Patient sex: F
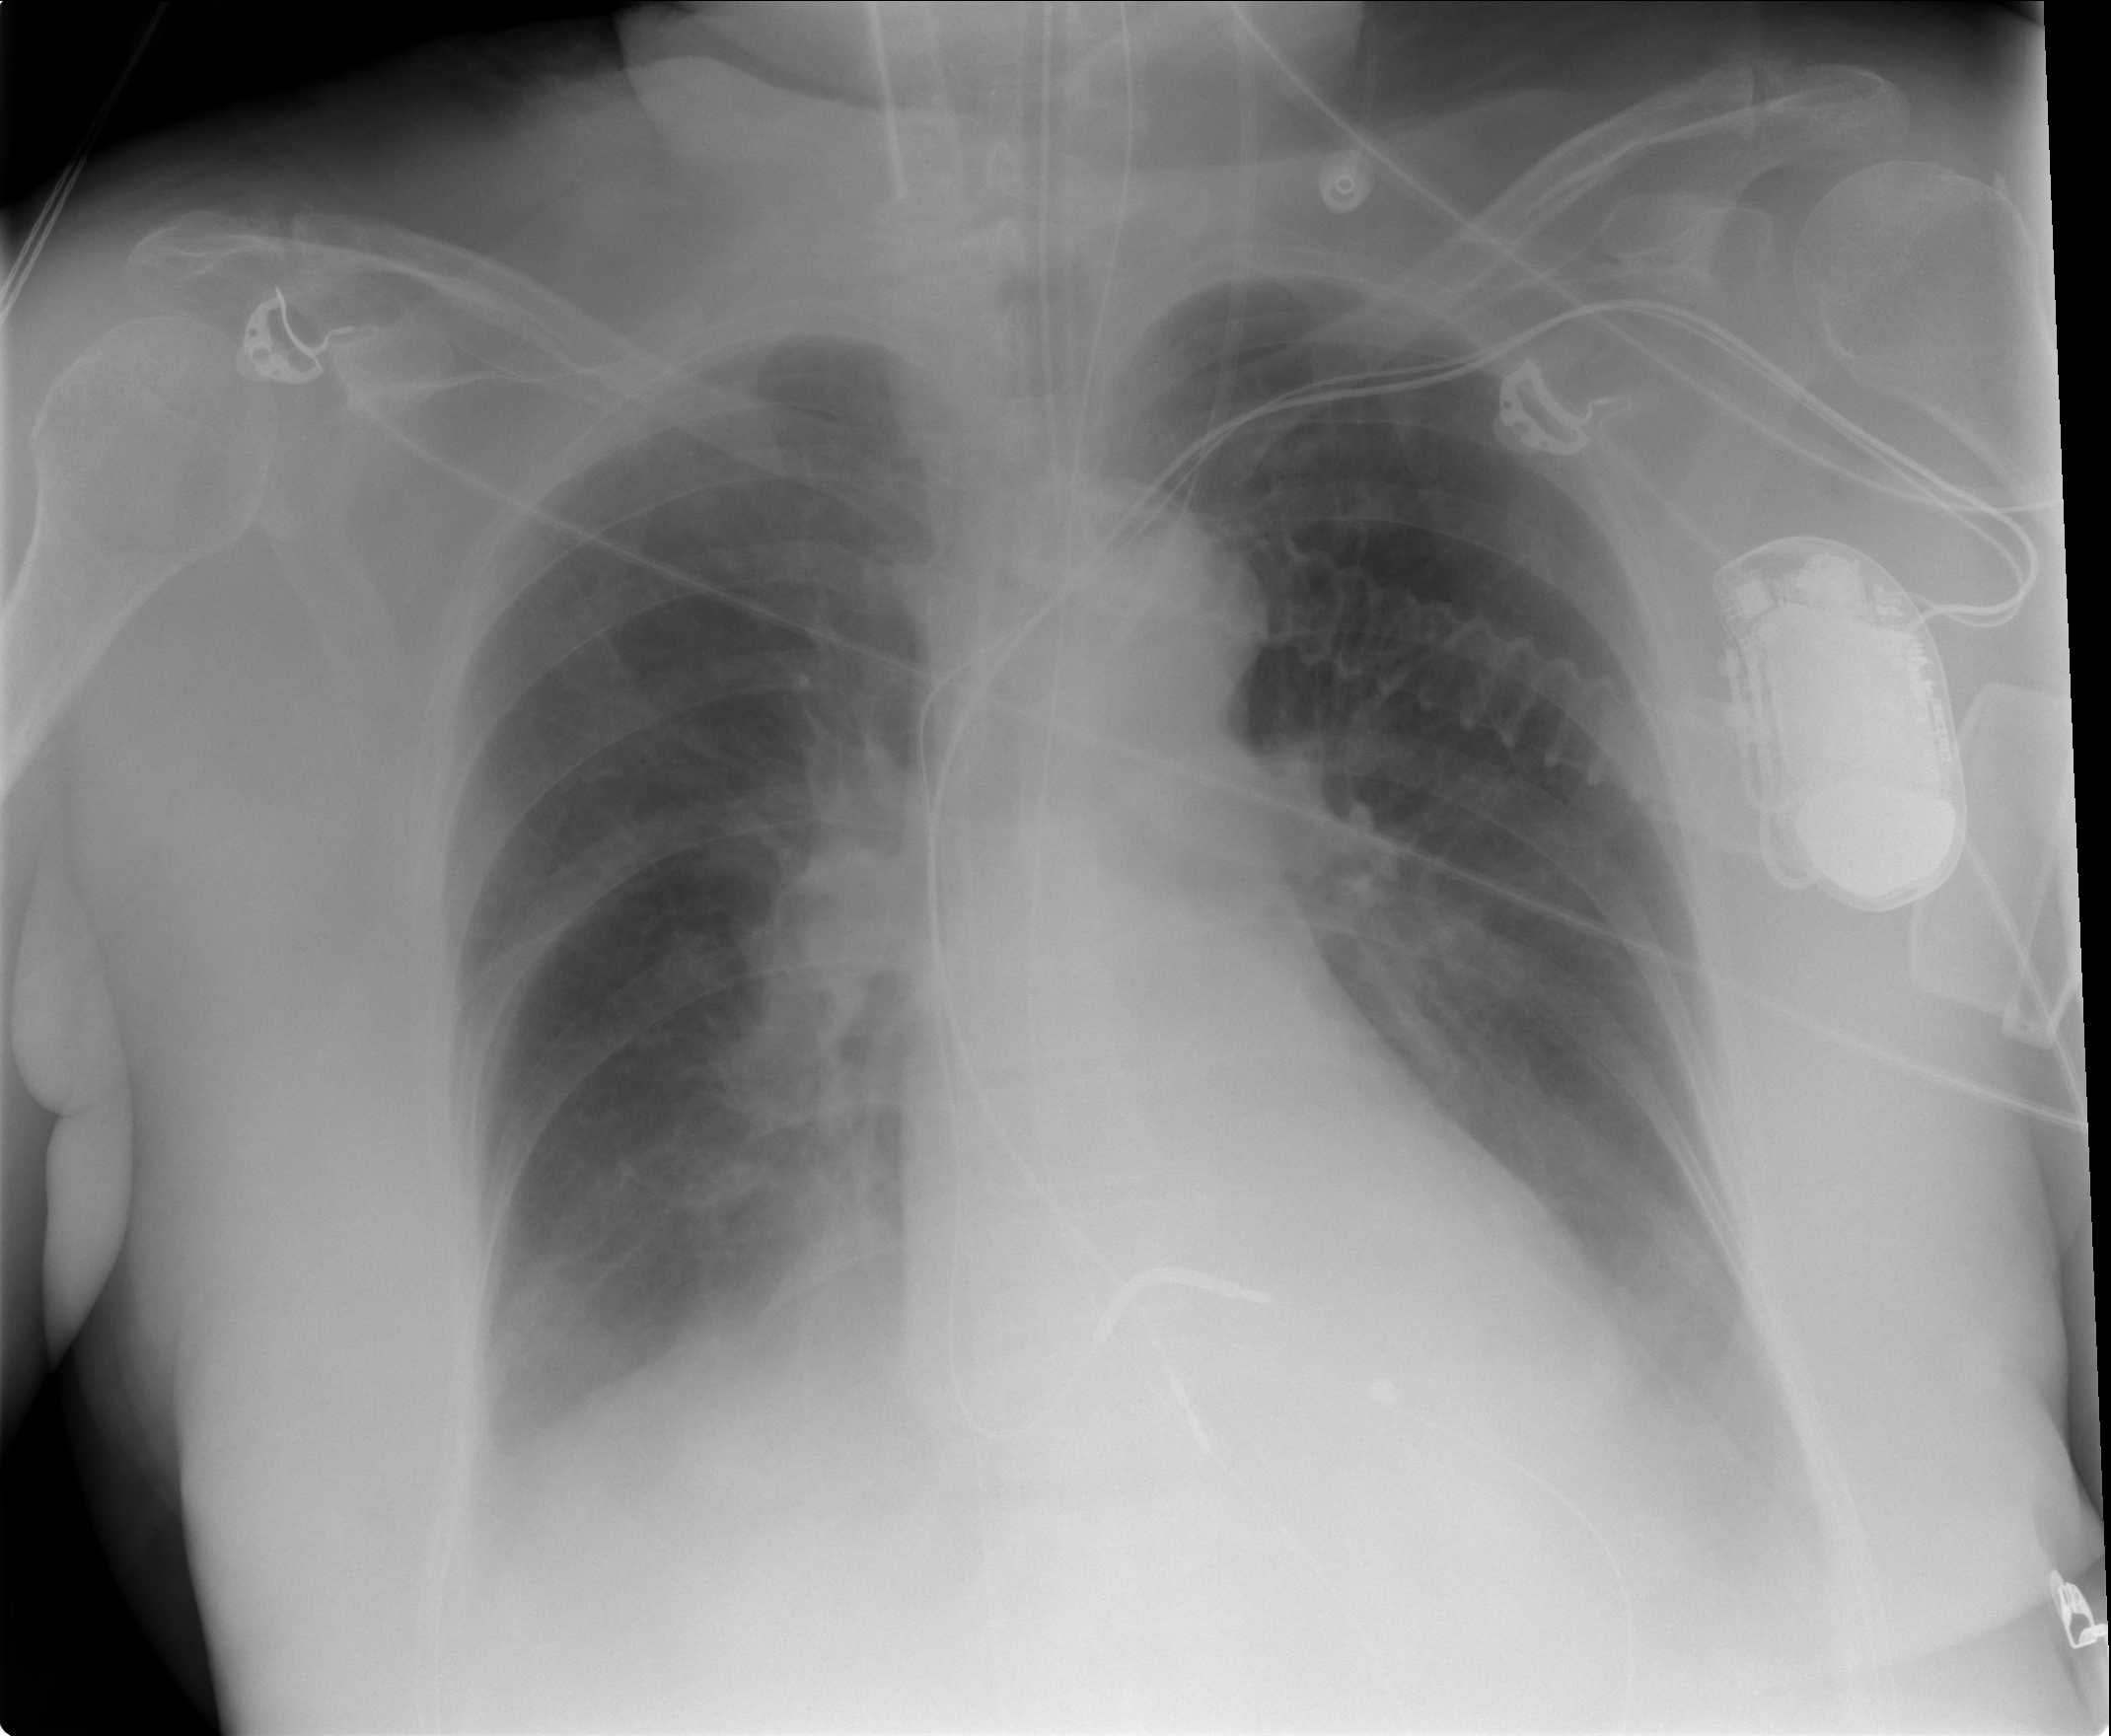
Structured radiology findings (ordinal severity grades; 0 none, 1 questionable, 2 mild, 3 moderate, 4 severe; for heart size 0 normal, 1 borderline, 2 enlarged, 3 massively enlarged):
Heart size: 0
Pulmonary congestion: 2
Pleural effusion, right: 2
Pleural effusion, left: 2
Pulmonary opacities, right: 0
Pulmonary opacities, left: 0
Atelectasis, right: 2
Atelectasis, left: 2